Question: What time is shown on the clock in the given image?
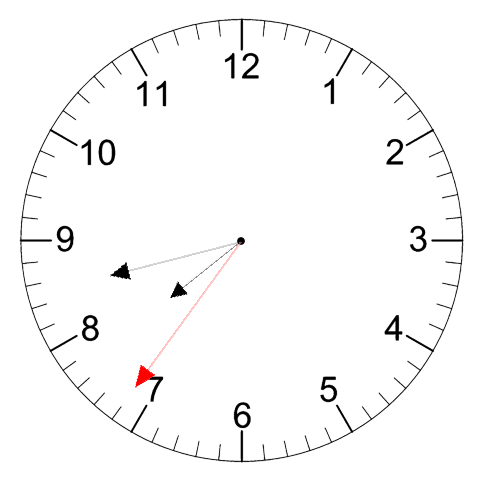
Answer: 07:42:36